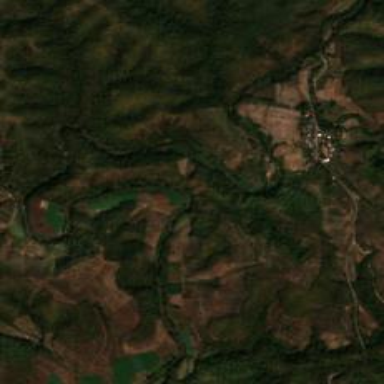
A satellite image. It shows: Picturesque farmland scene.